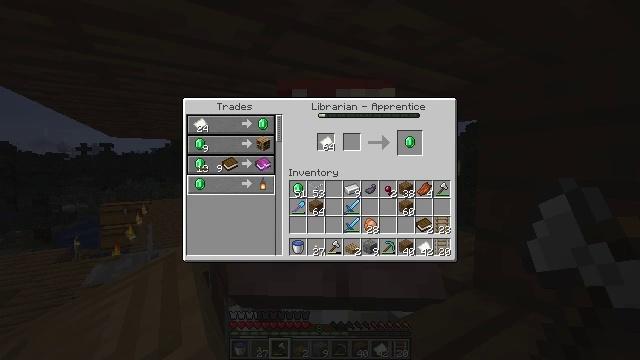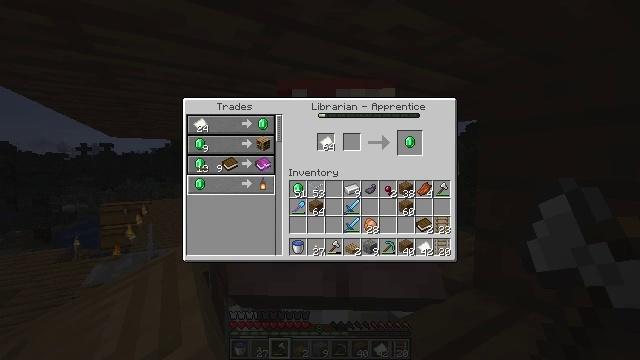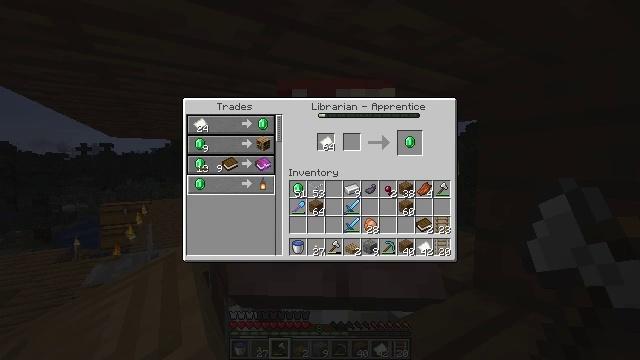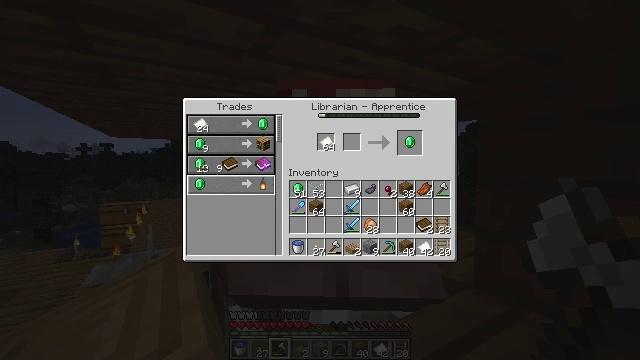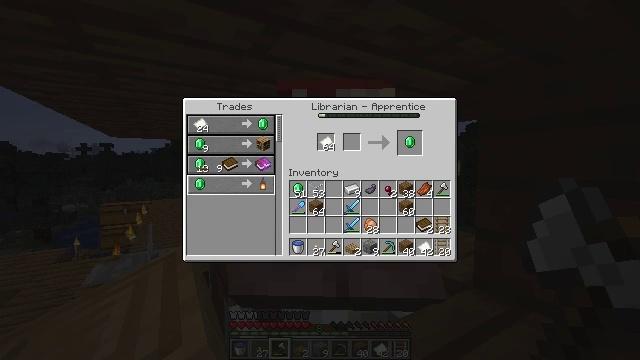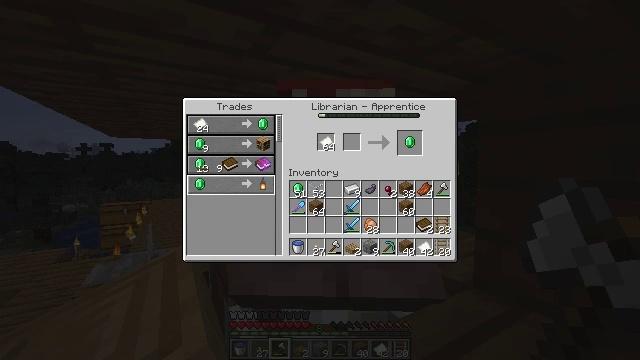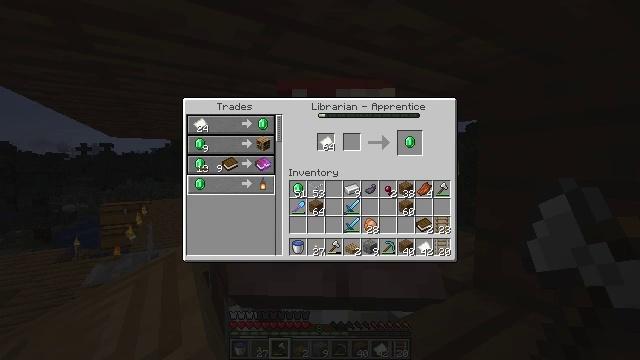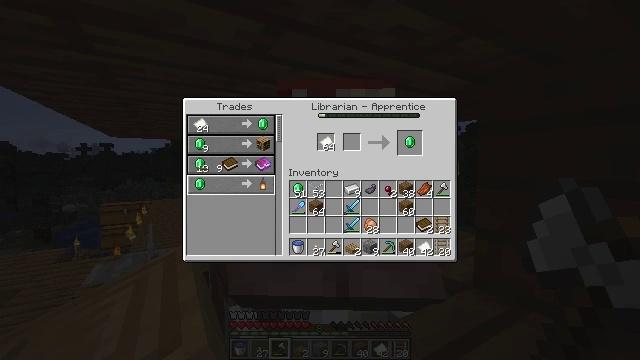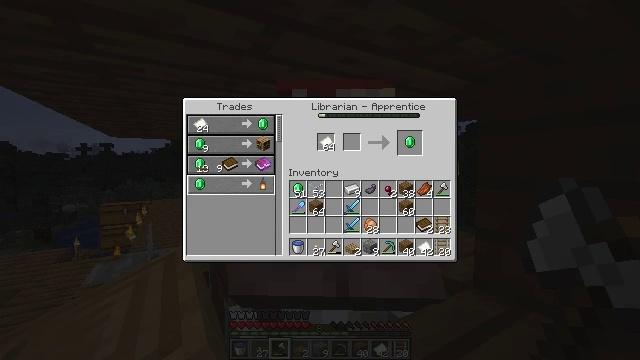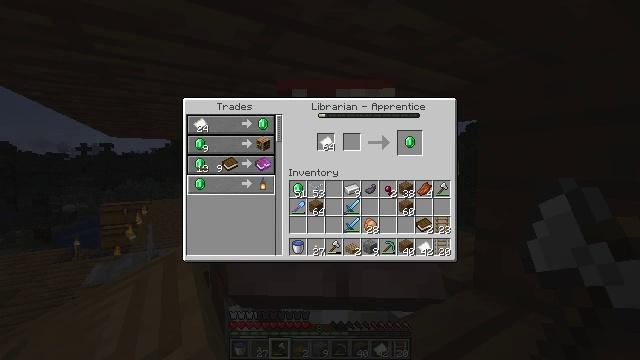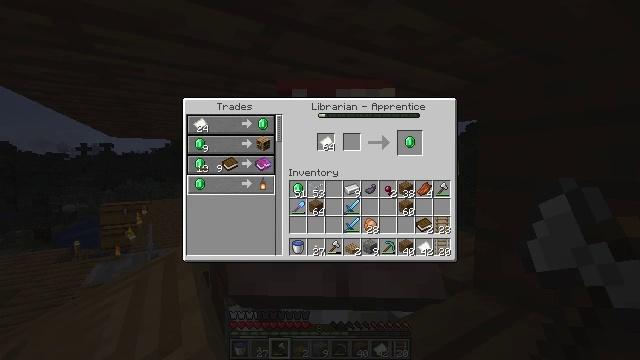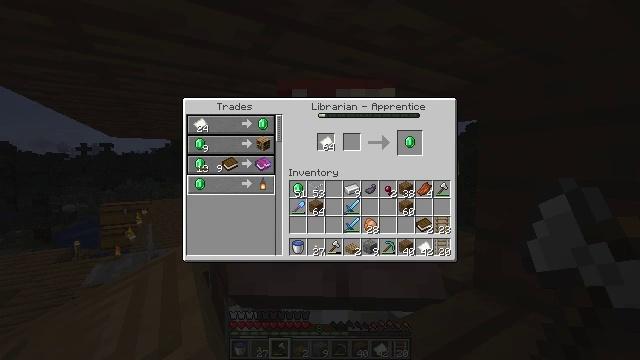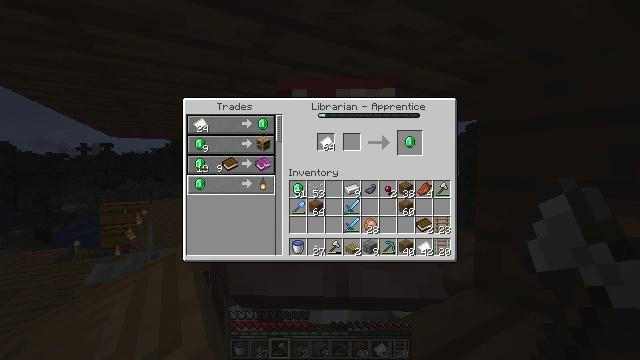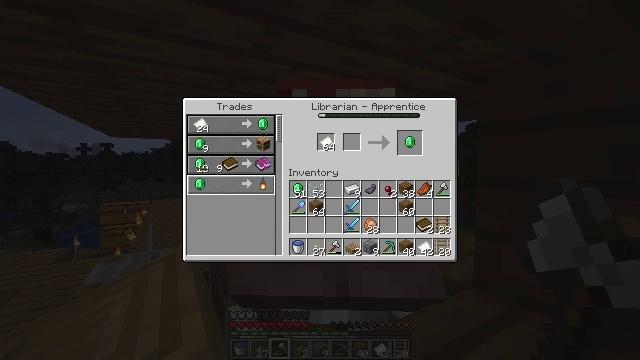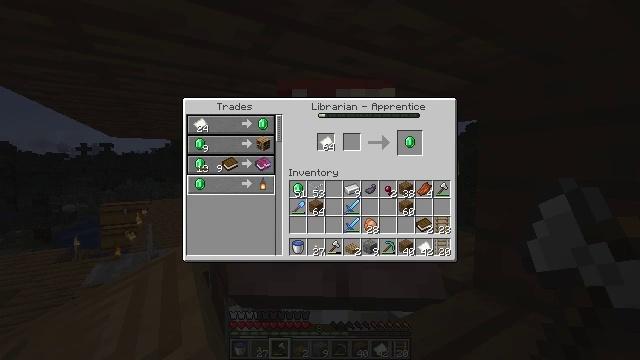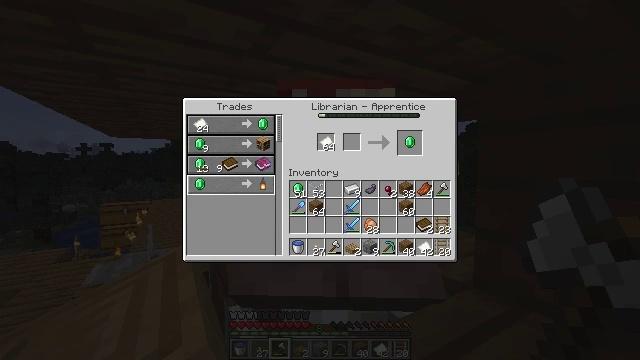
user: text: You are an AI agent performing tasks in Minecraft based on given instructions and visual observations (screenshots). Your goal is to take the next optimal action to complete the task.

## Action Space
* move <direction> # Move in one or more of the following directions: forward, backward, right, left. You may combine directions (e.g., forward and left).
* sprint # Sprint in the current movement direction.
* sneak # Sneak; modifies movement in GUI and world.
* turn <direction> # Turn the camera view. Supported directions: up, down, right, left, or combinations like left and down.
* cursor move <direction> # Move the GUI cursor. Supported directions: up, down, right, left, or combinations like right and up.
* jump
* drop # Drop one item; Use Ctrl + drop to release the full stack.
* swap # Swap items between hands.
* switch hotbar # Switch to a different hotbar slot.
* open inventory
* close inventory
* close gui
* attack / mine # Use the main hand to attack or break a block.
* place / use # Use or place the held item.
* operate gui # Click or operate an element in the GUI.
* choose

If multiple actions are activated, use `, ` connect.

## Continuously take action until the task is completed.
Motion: motion action
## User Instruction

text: Create a lantern at the crafting table.
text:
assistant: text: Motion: no_op
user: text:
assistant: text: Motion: no_op
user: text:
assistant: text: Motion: no_op
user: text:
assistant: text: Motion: no_op
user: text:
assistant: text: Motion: no_op
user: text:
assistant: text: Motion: no_op
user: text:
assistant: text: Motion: no_op
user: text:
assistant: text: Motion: no_op
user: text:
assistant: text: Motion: no_op
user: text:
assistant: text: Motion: no_op
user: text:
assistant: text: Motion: no_op
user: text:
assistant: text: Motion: no_op
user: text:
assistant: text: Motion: no_op
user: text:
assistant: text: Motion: no_op
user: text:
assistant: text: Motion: no_op
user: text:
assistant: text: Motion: no_op
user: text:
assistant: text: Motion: no_op
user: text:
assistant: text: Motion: no_op
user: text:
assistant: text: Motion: no_op
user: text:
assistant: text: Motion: no_op
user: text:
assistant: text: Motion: no_op
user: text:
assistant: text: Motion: no_op
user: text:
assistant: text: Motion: no_op
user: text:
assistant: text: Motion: no_op
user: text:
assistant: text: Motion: cursor move left
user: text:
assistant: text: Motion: no_op
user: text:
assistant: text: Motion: no_op
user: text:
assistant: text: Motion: no_op
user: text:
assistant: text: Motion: no_op
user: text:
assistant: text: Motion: no_op